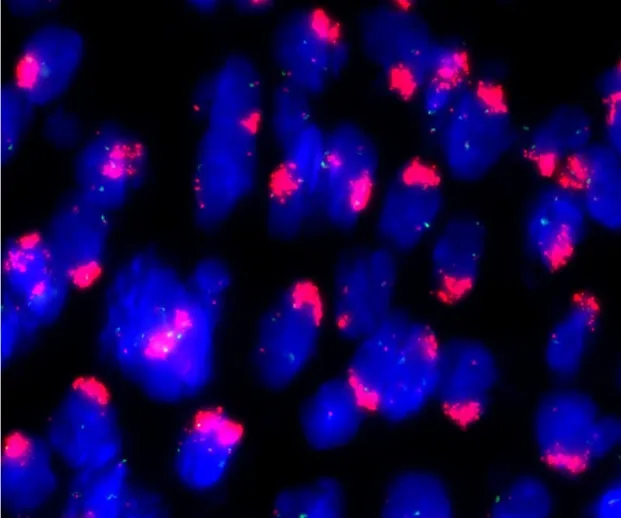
FISH. Amplification of MDM2 showed clustered signals.
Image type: pathology (fish)